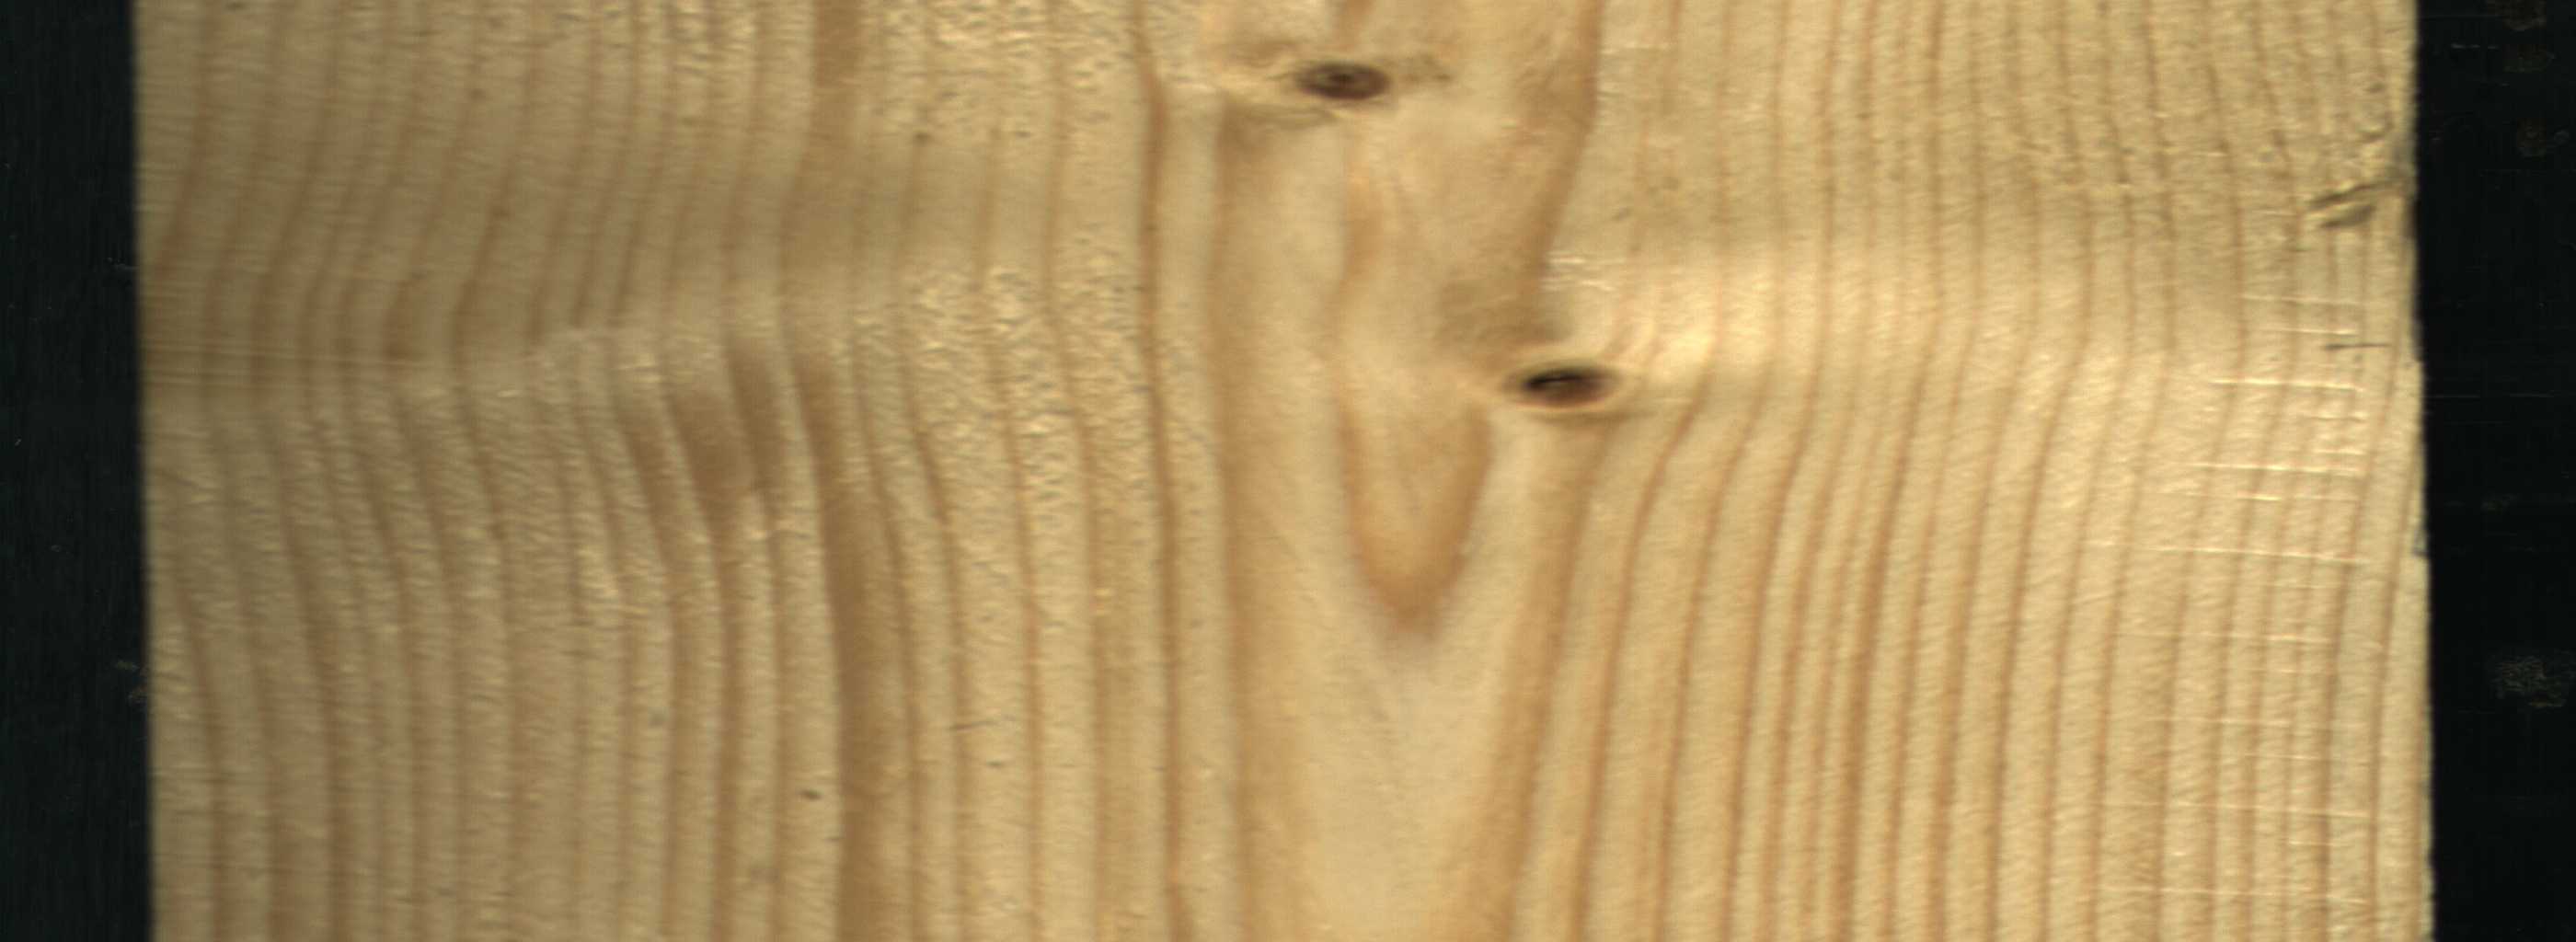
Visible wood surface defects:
Live_Knot
Live_Knot